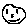
Label: smiley face